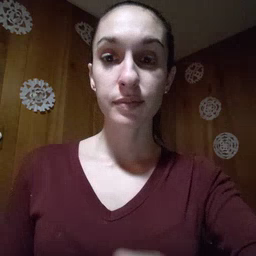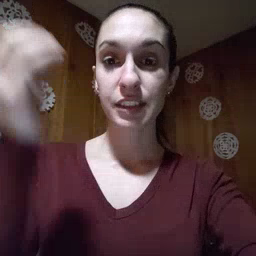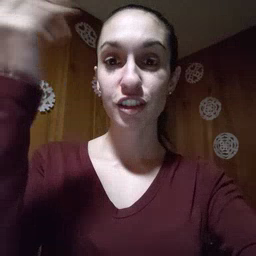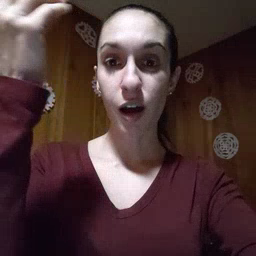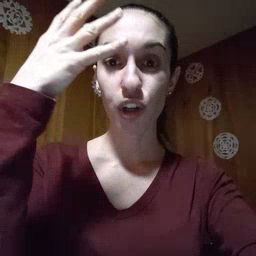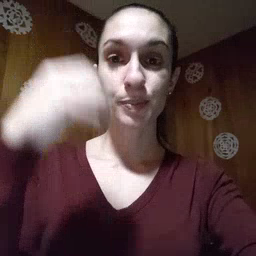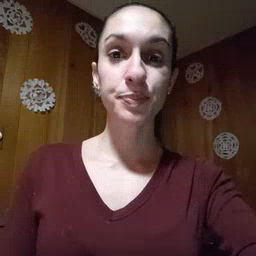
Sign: shower